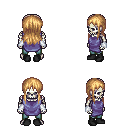
a pixel art fantasy rpg character, male body template, skeleton, chain tabard jacket, teal pants, light blonde unkempt hairstyle, white cloth bracers, black shoes, four views (front, back, left, right), 2x2 character sprite sheet, small pixel art, hard edges, no anti-aliasing